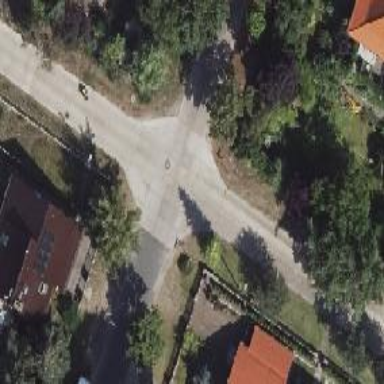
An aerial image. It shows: Residential road with concrete surface.